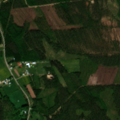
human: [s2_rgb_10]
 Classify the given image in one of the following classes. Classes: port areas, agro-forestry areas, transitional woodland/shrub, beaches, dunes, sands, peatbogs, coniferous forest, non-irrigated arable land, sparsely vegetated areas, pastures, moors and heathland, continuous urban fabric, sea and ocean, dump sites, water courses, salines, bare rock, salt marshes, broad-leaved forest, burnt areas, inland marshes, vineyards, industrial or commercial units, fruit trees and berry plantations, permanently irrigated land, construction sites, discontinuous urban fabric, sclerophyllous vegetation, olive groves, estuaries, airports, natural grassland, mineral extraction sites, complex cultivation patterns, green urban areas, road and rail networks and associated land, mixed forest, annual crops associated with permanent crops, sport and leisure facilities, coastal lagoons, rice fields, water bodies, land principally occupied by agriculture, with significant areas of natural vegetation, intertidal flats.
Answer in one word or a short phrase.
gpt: land principally occupied by agriculture, with significant areas of natural vegetation, coniferous forest, mixed forest, transitional woodland/shrub